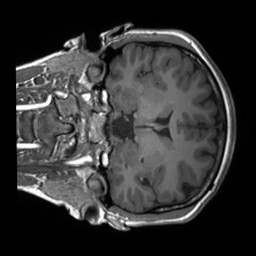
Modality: T1w
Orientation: coronal
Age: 25
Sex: female
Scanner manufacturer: siemens
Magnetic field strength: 3 T
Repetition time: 1.8 s
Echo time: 0.00232 s